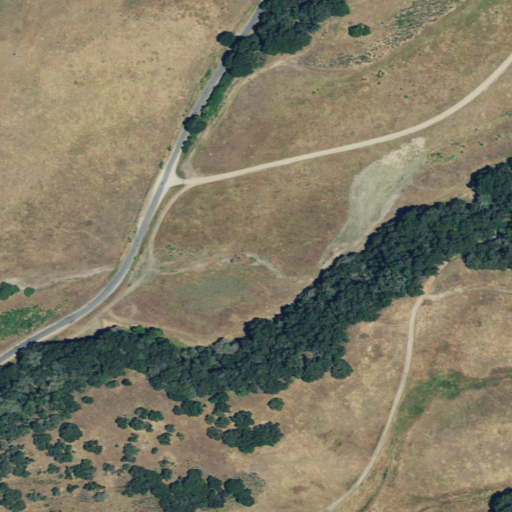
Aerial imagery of valley in California named Vierra Canyon containing grassland, shrub, evergreen forest, open development, and herbaceous wetlands